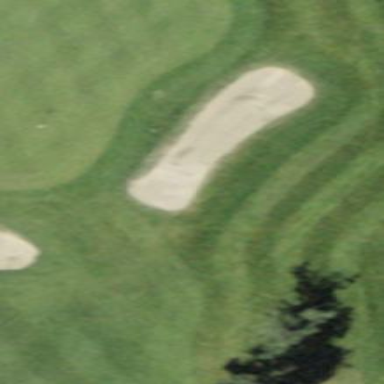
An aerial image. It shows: Sandy area is golf bunker.